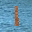
Label: 1